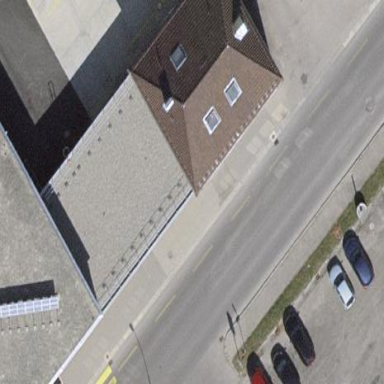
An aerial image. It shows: Building.